Interaction volume radius: 5 \u00c5
Interaction volume height: 15 \u00c5
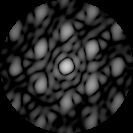
Disorder parameter: 0.2705